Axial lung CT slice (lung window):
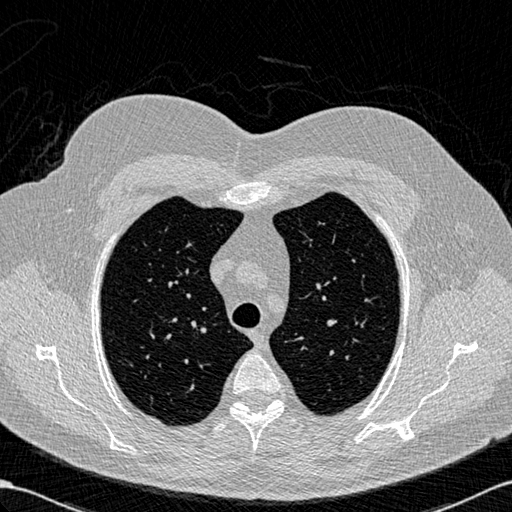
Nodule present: no